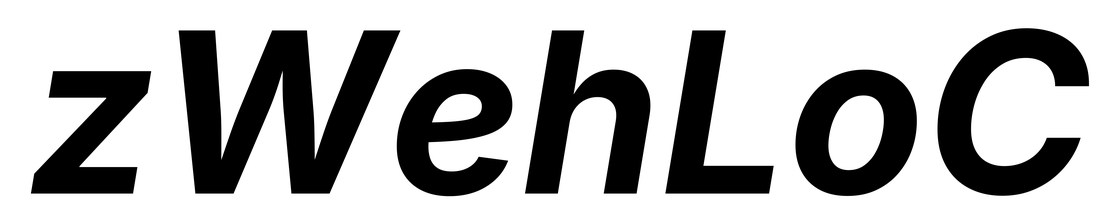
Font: Inter-Italic_Bold_Italic